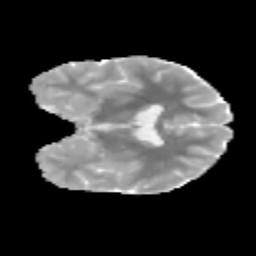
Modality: MD
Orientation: coronal
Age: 11
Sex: male
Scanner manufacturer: siemens
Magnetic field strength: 3 T
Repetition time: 3.8 s
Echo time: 0.07 s